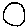
Label: circle